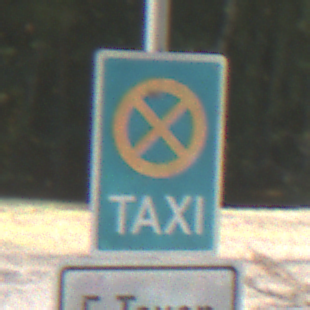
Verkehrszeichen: Taxenstand
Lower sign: FahrzeugeVerbaleAngabe2
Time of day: Midday
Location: Outdoor (Nature)
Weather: Clear
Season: Summer
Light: Natural